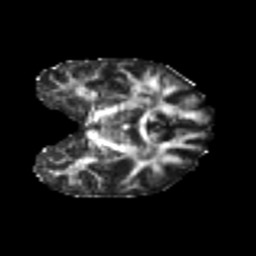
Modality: FA
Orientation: coronal
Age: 20
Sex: female
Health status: healthy
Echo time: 0.074 s